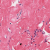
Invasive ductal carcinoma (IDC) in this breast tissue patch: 0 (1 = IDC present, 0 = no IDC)